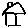
Label: house